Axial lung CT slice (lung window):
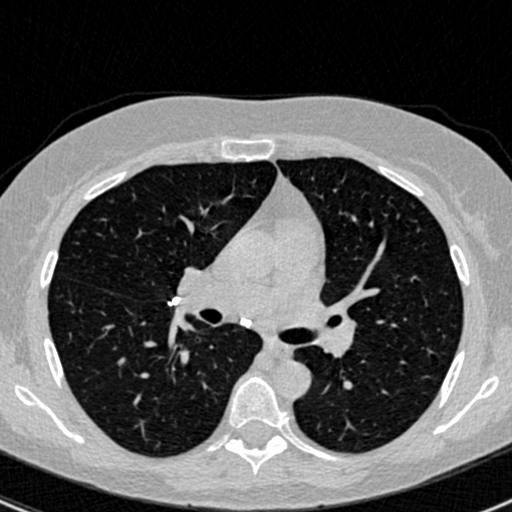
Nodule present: no